Question: I am trying to load an image from Firebase Storage using Glide but I am getting an error .
'''
package com.kanishq.wallpaper;
import android.os.Bundle;
import android.support.annotation.Nullable;
import android.support.v7.app.AppCompatActivity;
import android.widget.ImageView;
import com.bumptech.glide.Glide;
import com.firebase.ui.storage.images.FirebaseImageLoader;
import com.google.firebase.storage.FirebaseStorage;
import com.google.firebase.storage.StorageReference;
public class Picture_act extends AppCompatActivity{
ImageView i1;
@Override
protected void onCreate(@Nullable Bundle savedInstanceState) {
super.onCreate(savedInstanceState);
setContentView(R.layout.picture_activity);
FirebaseStorage storage = FirebaseStorage.getInstance();
StorageReference storageReference = storage.getReference();
i1 = (ImageView) findViewById(R.id.full_picture);
Glide.with(this).using(new
FirebaseImageLoader()).load(storageReference).into(i1);
}
}
'''
Gradle File -
'''
dependencies {
compile fileTree(dir: 'libs', include: ['*.jar'])
androidTestCompile('com.android.support.test.espresso:espresso-core:2.2.2', {
exclude group: 'com.android.support', module: 'support-annotations'
})
compile 'com.google.firebase:firebase-storage:11.4.2'
compile 'com.google.firebase:firebase-auth:11.4.2'
compile 'com.firebaseui:firebase-ui-storage:3.0.0'
compile 'com.android.support:appcompat-v7:25.1.0'
compile 'com.android.support:design:25.1.0'
compile 'com.github.devlight.navigationtabstrip:navigationtabstrip:1.0.4'
testCompile 'junit:junit:4.12'
compile 'com.github.bumptech.glide:glide:3.8.0'
annotationProcessor 'com.github.bumptech.glide:compiler:4.2.0'
}
apply plugin: 'com.google.gms.google-services'
'''
I am getting a error:

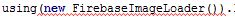
Answer: It seems that with Firebase UI 3.0.0, Firebase has Glide 4.0 support and has changed the way the data is loaded using Glide. According to documentation at Github:
To load an image from a StorageReference, first register in your AppGlideModule:
'''
@GlideModule
public class MyAppGlideModule extends AppGlideModule {
@Override
public void registerComponents(Context context, Registry registry) {
// Register FirebaseImageLoader to handle StorageReference
registry.append(StorageReference.class, InputStream.class,
new FirebaseImageLoader.Factory());
}
}
'''
Then you can load a StorageReference into an ImageView:
'''
// Reference to an image file in Cloud Storage
StorageReference storageReference = ...;
// ImageView in your Activity
ImageView imageView = ...;
// Download directly from StorageReference using Glide
// (See MyAppGlideModule for Loader registration)
GlideApp.with(this /* context */)
.load(storageReference)
.into(imageView);
'''
(Source: <URL>
If you downgrade Firebase UI to 2.4.0, your code should work, however in that case you will most probably receive mixing version errors with support libraries.